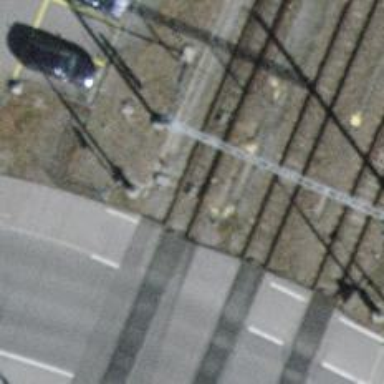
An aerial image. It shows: Railway switch.